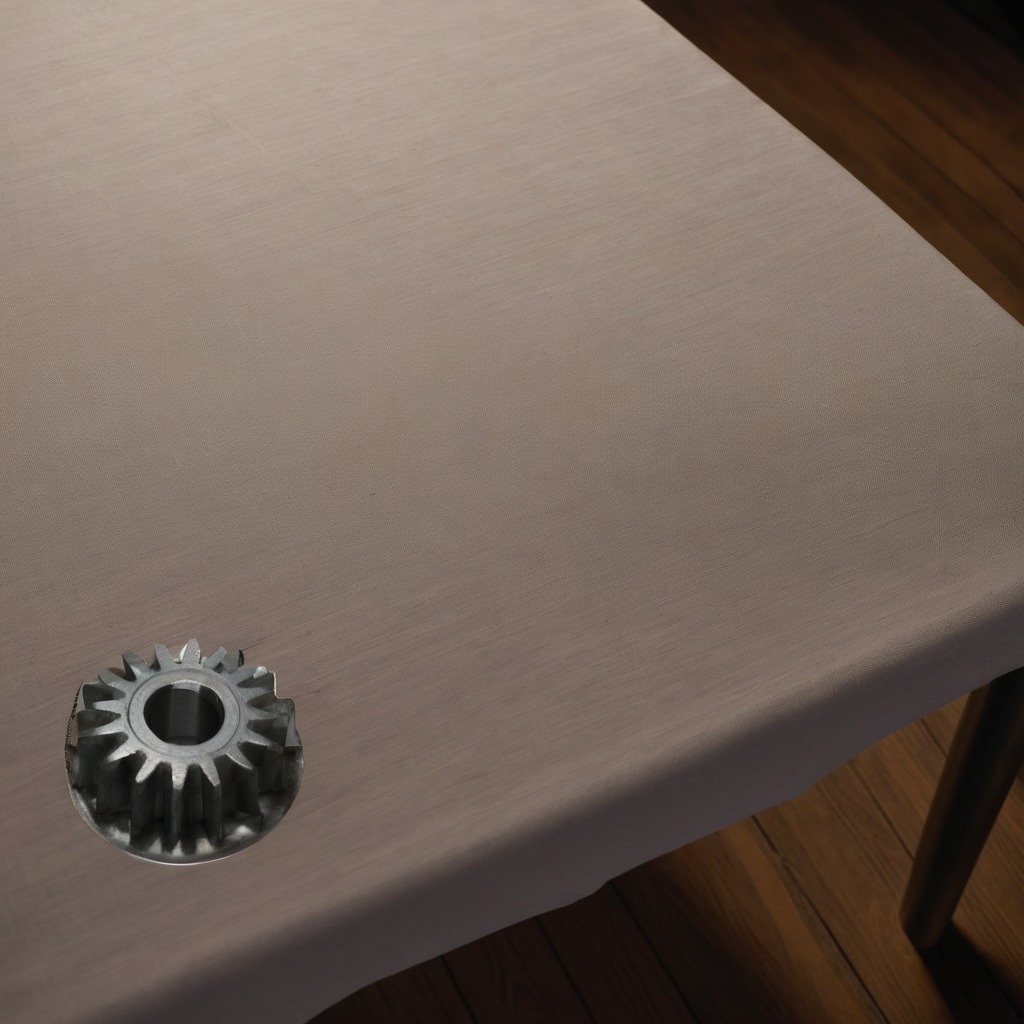
A steel gear with teeth is lying on a wooden table inside a workshop at night.